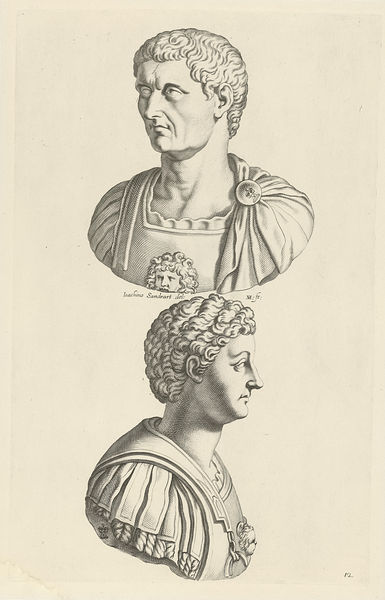
Titel: Twee Romeinse bustes
Künstler: Michel Natalis
Standort: Amsterdam
Institution: Rijksmuseum
Schlagwörter: mann, profil, zeichnung, porträt, frontal, locken, dreiviertelansicht, römer, toga, büsten, tunika, augustus